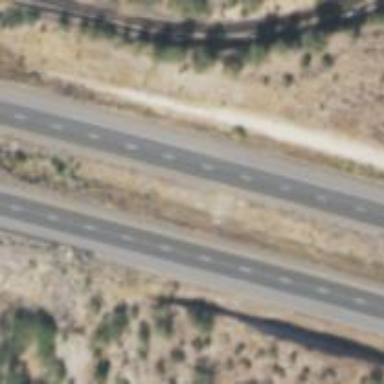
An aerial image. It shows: Abandoned road.